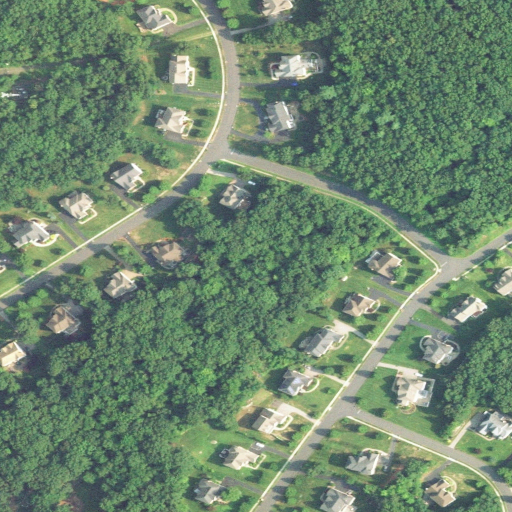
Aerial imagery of mountain in Connecticut named Town Woods Hill containing deciduous forest, low intensity development, open development, medium intensity development, woody wetlands, and high intensity development